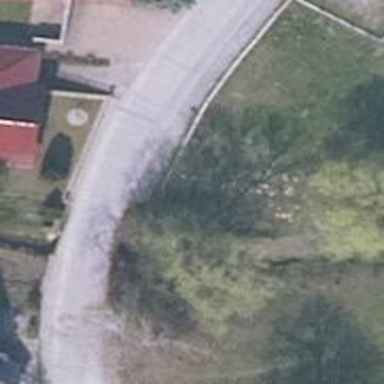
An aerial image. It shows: Residential road with concrete surface and separate sidewalk.